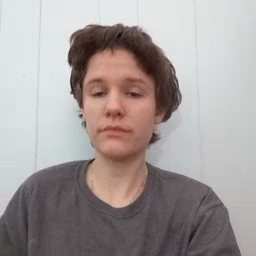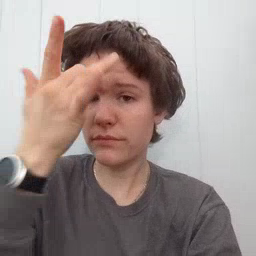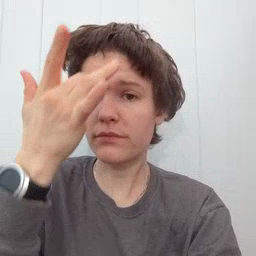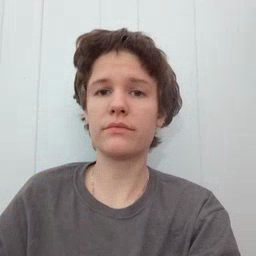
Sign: sick